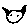
Label: cat